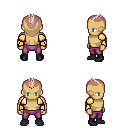
a pixel art fantasy rpg character, male body template, human, tanned skin, gold arm armor, magenta pants, white blonde short mohawk hairstyle, black shoes, four views (front, back, left, right), 2x2 character sprite sheet, small pixel art, hard edges, no anti-aliasing